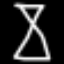
Label: hourglass